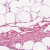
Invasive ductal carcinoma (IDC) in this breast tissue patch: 0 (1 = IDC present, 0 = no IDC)